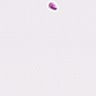
Metastatic tissue present: no